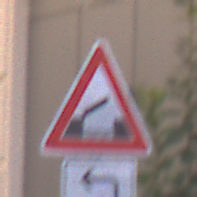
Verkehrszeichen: BeweglicheBruecke
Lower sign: RichtungsangabeDurchPfeile2
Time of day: MorningAfternoon
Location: Outdoor (Urban)
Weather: Clear
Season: NotSpecified
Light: Natural